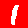
Digit: 1